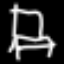
Label: chair